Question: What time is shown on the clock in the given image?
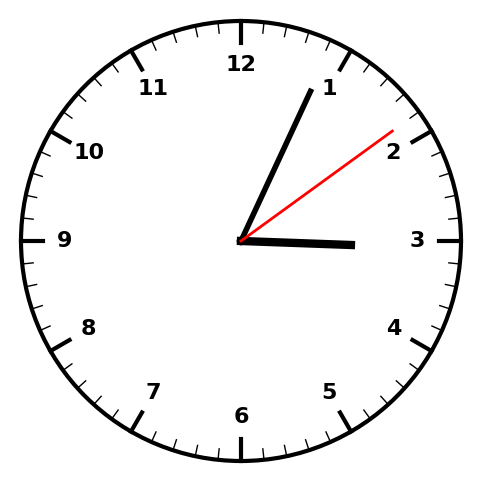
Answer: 03:04:09